Question: # Background
Using jQuery widgets and OpenLayers widgets on the same web page.
# Problem
jQuery has <URL>. This results in:

The toolkit controls have different colours. This can be remedied by customizing either <URL> to match the other, but I'd rather not re-invent the wheel if possible. For example:
- <URL>
# Question
Where can I find themes for and (that are freely available) that align their colour schemes?
Thank you!
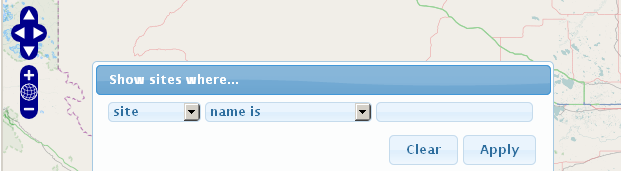
Answer: '''
/**
* Colour customizations for jQuery and OpenLayers widgets.
*/
.ui-dialog-titlebar, div.olControlZoom a {
background: #0065bd !important;
}
'''
You can use FireDebug (or equivalent) to inspect the UI elements. From there, change the colours of the UI elements with CSS.